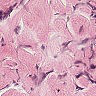
Metastatic tissue present: no